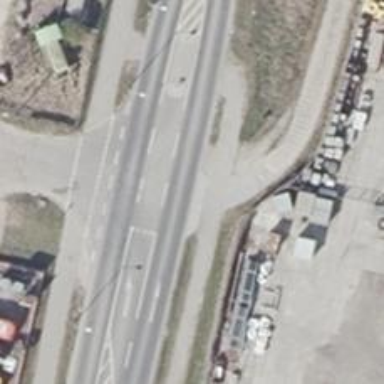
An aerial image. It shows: Asphalt driveway for service vehicles.